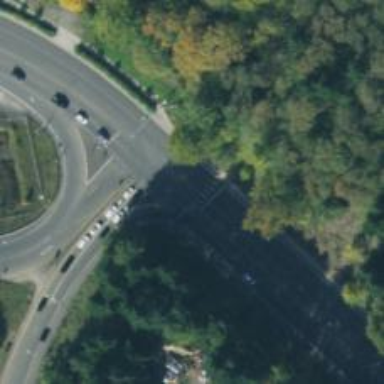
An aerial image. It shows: Primary road with asphalt surface.